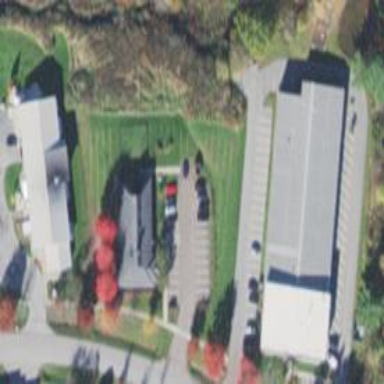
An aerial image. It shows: Veterinary facility.